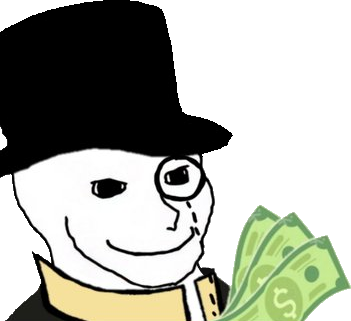
Label: 5_Oomer